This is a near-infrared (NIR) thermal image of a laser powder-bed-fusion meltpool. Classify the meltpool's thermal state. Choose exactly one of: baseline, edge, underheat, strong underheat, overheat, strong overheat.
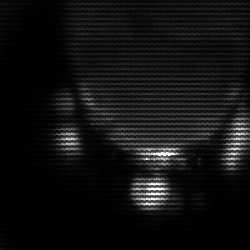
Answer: baseline